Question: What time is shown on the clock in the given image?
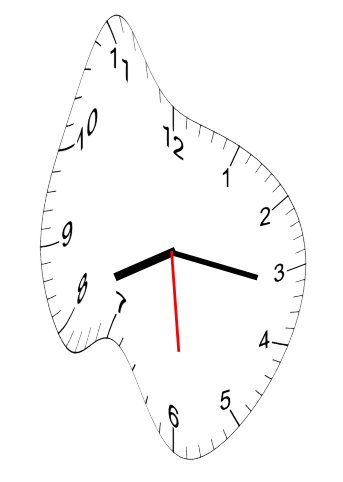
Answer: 08:16:29